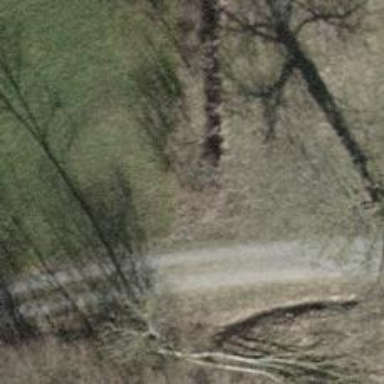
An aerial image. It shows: Culvert tunnel.